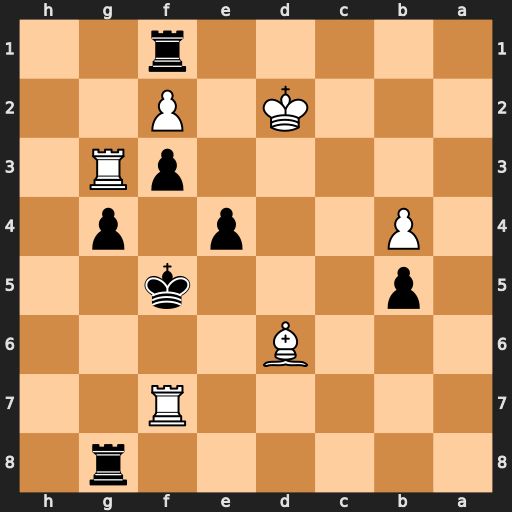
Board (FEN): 6r1/5R2/3B4/1p3k2/1P2p1p1/5pR1/3K1P2/5r2
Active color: b
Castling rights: -
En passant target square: -
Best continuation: Ke6 Re7+ Kxd6 Rxe4 Rxf2+